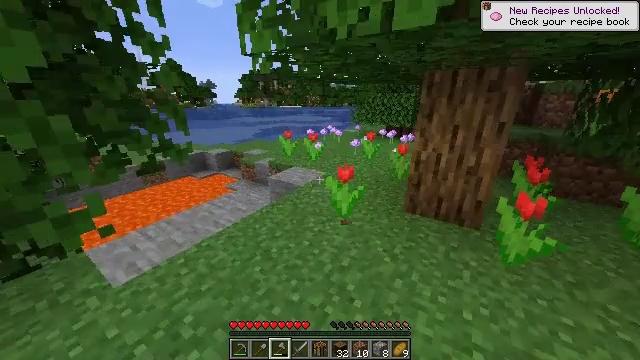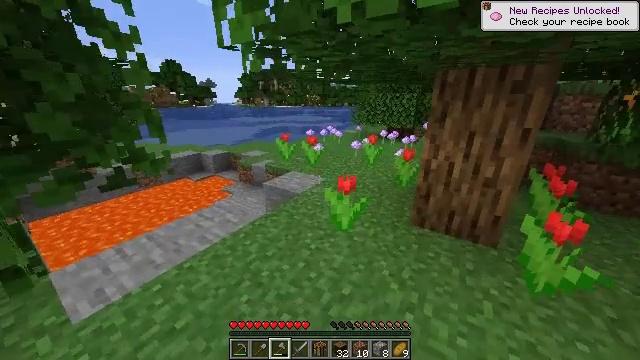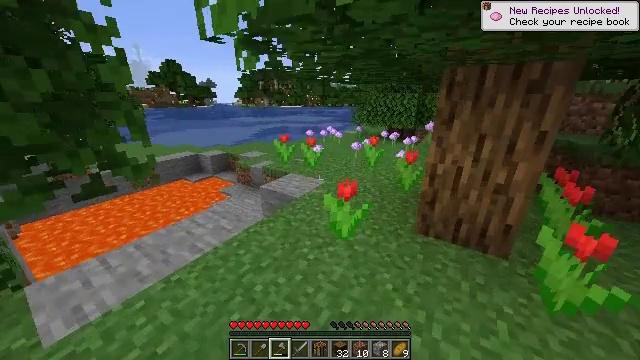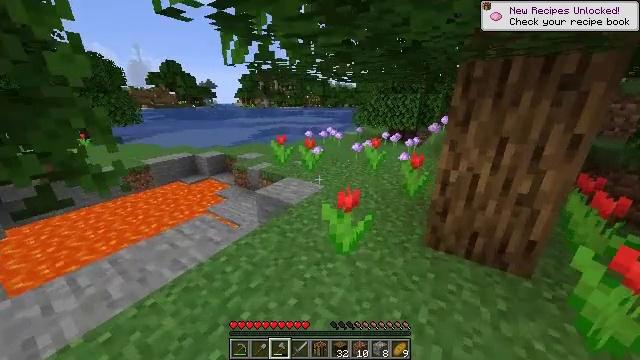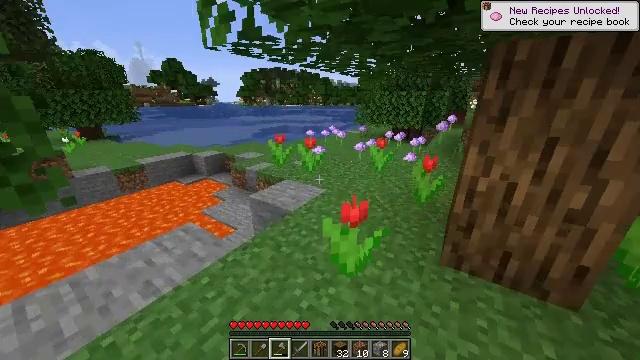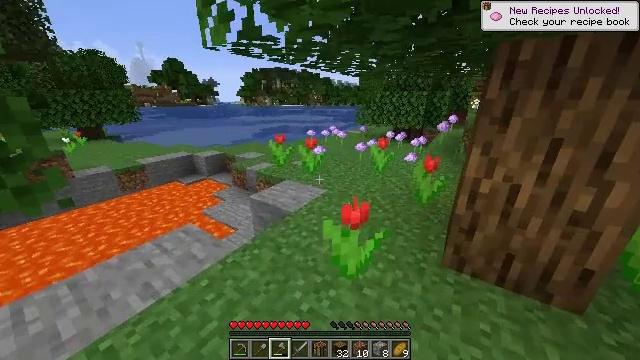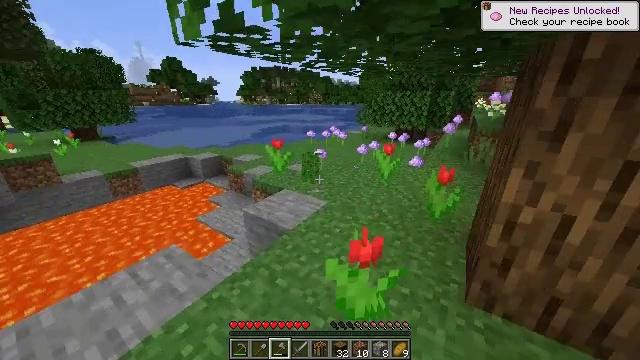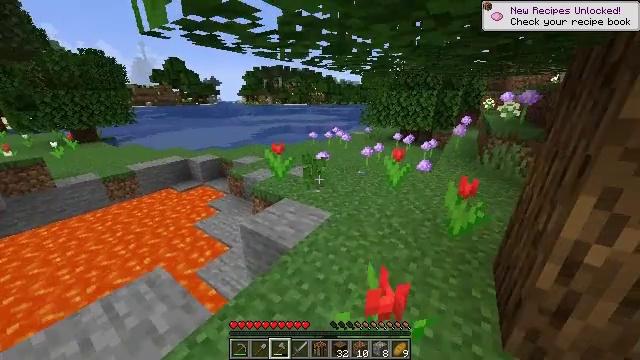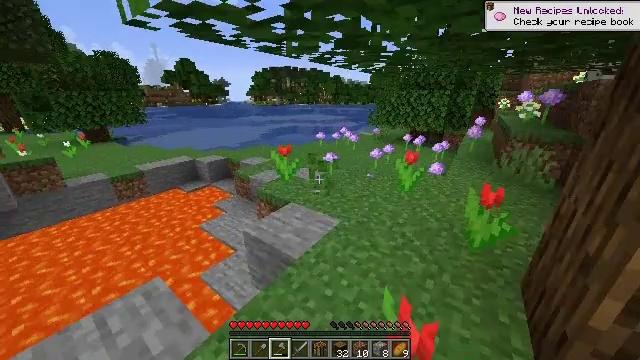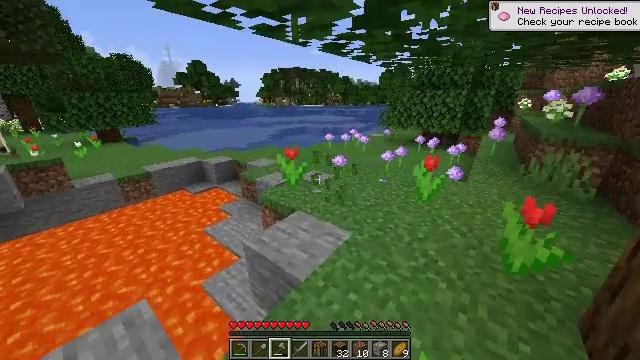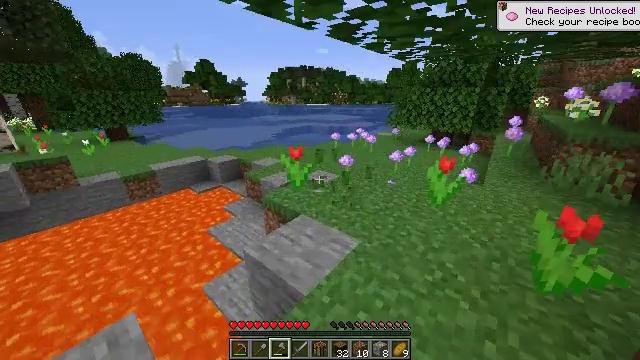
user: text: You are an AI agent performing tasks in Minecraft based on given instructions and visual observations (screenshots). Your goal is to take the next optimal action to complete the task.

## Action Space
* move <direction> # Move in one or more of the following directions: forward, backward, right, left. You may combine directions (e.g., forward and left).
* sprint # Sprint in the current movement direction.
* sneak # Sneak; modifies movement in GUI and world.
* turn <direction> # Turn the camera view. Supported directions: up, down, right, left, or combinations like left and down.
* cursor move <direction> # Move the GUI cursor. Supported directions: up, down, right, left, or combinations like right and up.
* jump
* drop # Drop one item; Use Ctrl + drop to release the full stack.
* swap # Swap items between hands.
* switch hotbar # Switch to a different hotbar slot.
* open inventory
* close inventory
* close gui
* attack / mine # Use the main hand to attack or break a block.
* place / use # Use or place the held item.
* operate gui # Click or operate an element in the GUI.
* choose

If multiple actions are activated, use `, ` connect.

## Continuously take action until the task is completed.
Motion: motion action
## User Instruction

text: Mine the red tulip flower.
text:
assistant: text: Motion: move forward, attack / mine
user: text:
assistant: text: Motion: move forward, attack / mine
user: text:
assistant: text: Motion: move forward, attack / mine
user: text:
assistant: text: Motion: move forward, attack / mine
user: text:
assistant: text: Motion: move forward, attack / mine
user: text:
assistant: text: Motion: move forward, attack / mine
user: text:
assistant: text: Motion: move forward, attack / mine
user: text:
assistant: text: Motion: move forward, turn left, attack / mine
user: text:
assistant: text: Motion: move forward, turn left, attack / mine
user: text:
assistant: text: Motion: move forward, turn left, attack / mine
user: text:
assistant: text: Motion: attack / mine